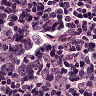
Metastatic tissue present: no